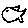
Label: fish